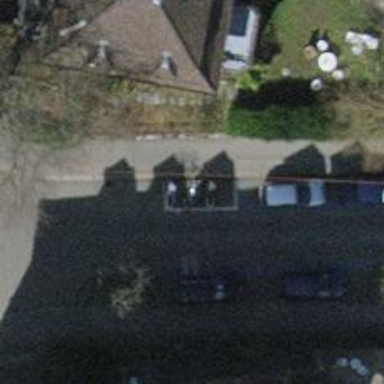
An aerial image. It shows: Motorcycle parking facility.